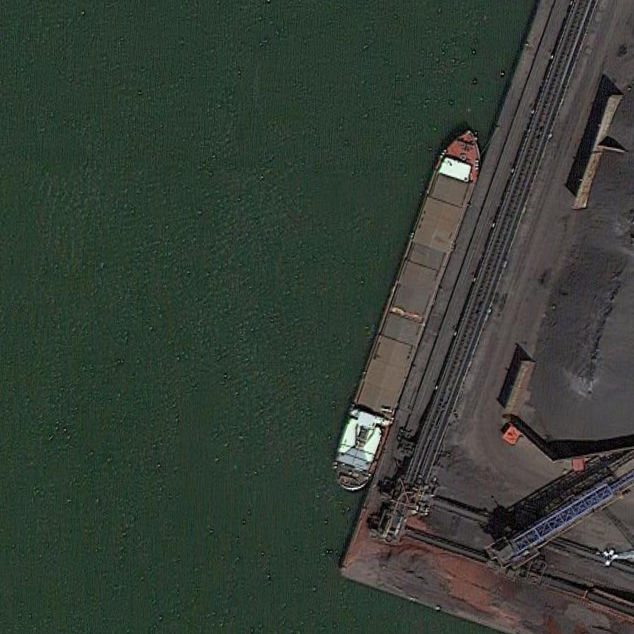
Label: civil